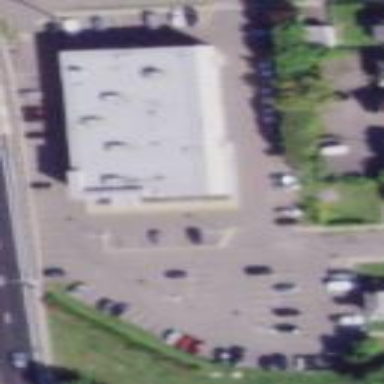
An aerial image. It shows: Parking area with normal parking spaces. The surface is asphalt.